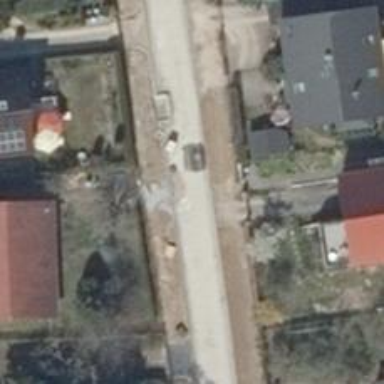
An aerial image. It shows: Driveway.